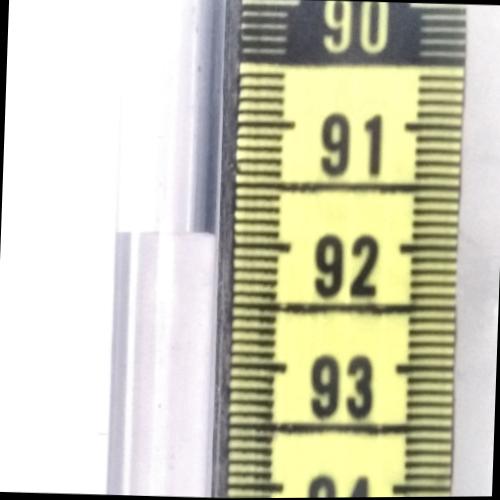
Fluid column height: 91.9 cm